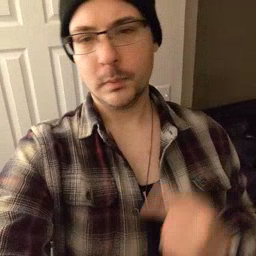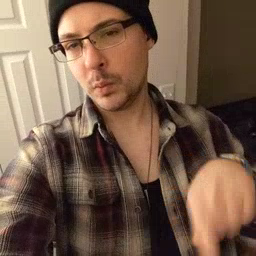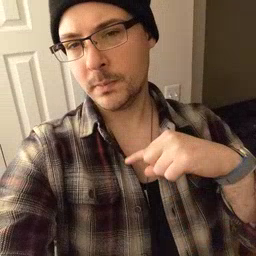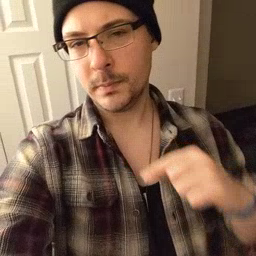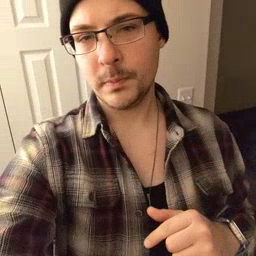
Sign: weus